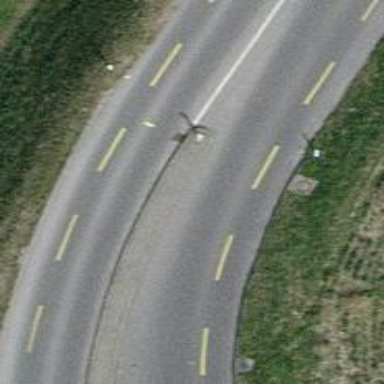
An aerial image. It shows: Tertiary road with asphalt surface and no sidewalks.